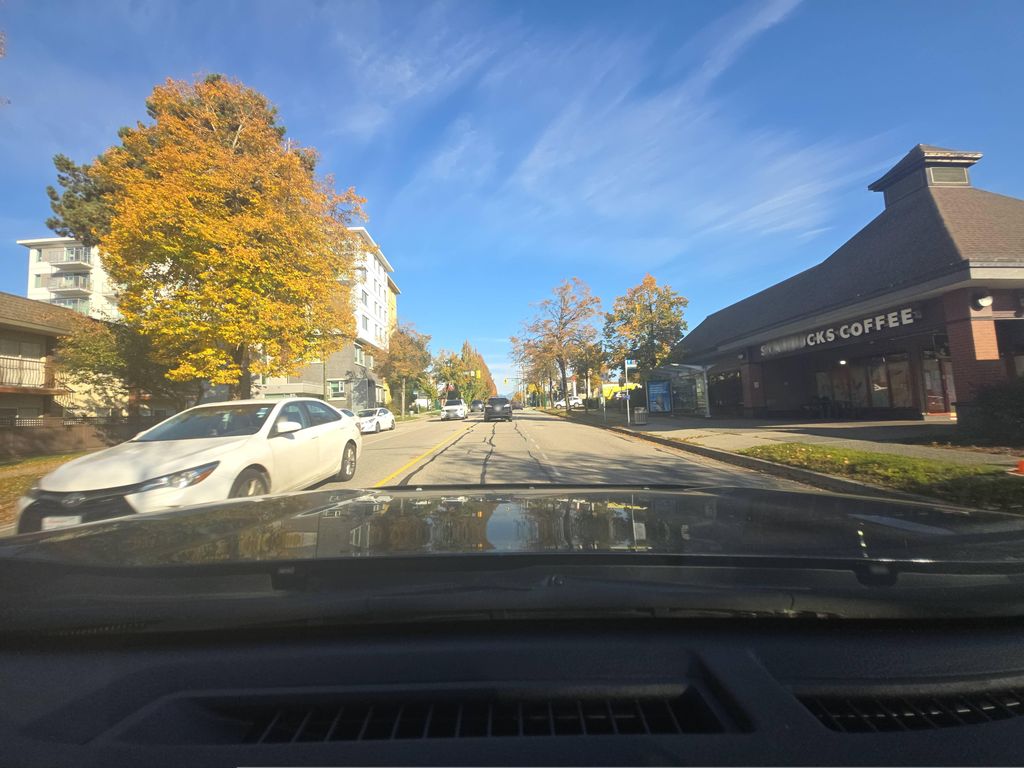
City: vancouver